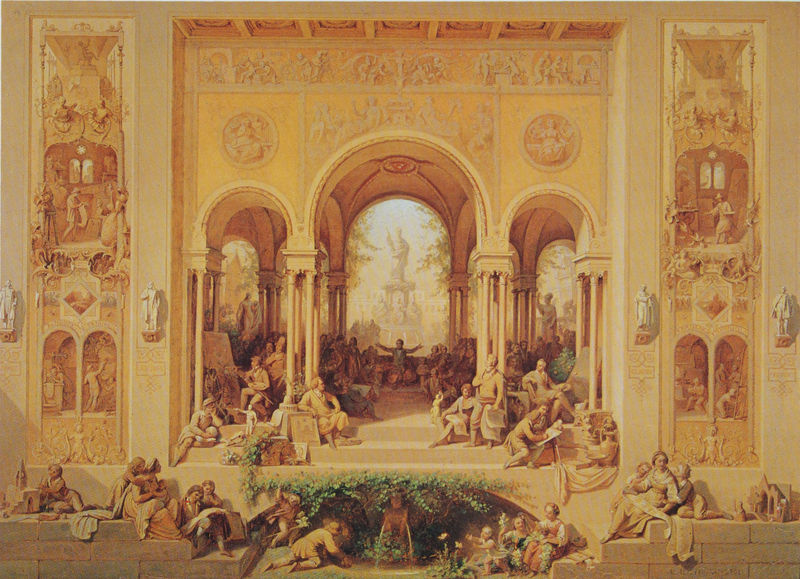
Titel: Blüte der Kunst in München
Künstler: Eugen Napoleon Neureuther
Standort: München
Institution: Schack-Galerie
Schlagwörter: blau, blätter, dunkel, gemälde, himmel, laub, mann, schatten, wasser, weiß, bäume, frauen, gelb, grün, menschen, mädchen, ocker, sitzen, braun, fenster, grau, hell, hintergrund, lampen, licht, männer, orange, raum, schmuck, säulen, ausblick, schloss, fest, gesellschaft, malerei, menge, ornament, versammlung, gelage, architektur, arme, mensch, sockel, stein, steine, gelehrte, kirche, sonne, figur, redner, sitzend, stoff, tücher, decke, paar, bühne, pflanze, pflanzen, publikum, höhle, renaissance, brunnen, kinder, rund, tondo, vorbau, engel, garten, ranken, skulptur, statue, relief, schrift, bilder, küssen, papier, liegen, bogen, fassade, perspektive, lehrer, schule, rede, mauer, idylle, grisaille, saal, sepia, figuren, rundbogen, treppe, treppen, verzierung, wandmalerei, stuck, durchgang, stufen, tor, halle, bögen, eingang, fugen, arkade, gewölbe, offen, antike, philosoph, durchblick, medaillon, münchen, palast, idyll, denkmal, künstler, kreise, allegorie, orgie, arkaden, kapitelle, fries, gemäuer, portal, prediger, gesims, skulpturen, efeu, quader, statuen, zeichnen, mauern, portikus, götter, olymp, rundbögen, sonnenschein, grotte, griechenland, tempel, kasetten, konsolen, fresko, golden, studium, laubengang, zuhörer, putti, kriechen, brunne, zeichner, akademie, tryptichon, triumphbogen, lehre, nischen, atrium, steinquader, palladio, streppe, triphorium, architecture, tondi, fasade, togen, auditorium, sokrates, archtiektur, menshc, frescen, akarden, colonnade, dopelsäulen, gartensaal, godl, kassettendach, konsolfiguren, scheinarchitektur, schlusstein, triumphbogenmotiv, voute, vrau, schule von athen, philosophen